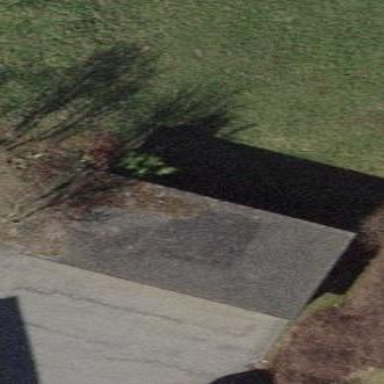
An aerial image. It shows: Garages with flat roofs.